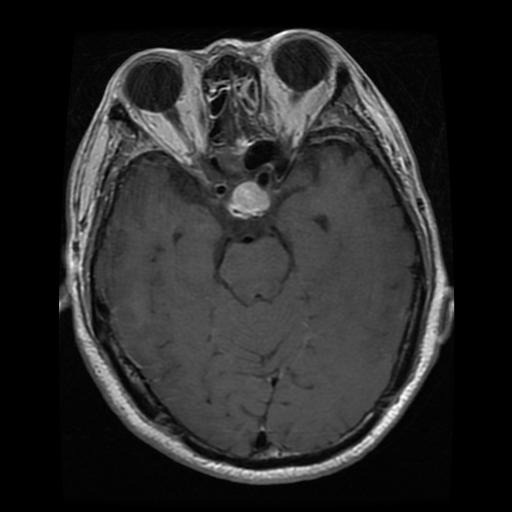
Label: pituitary